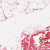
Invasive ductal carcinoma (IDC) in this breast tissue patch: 0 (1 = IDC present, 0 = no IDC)